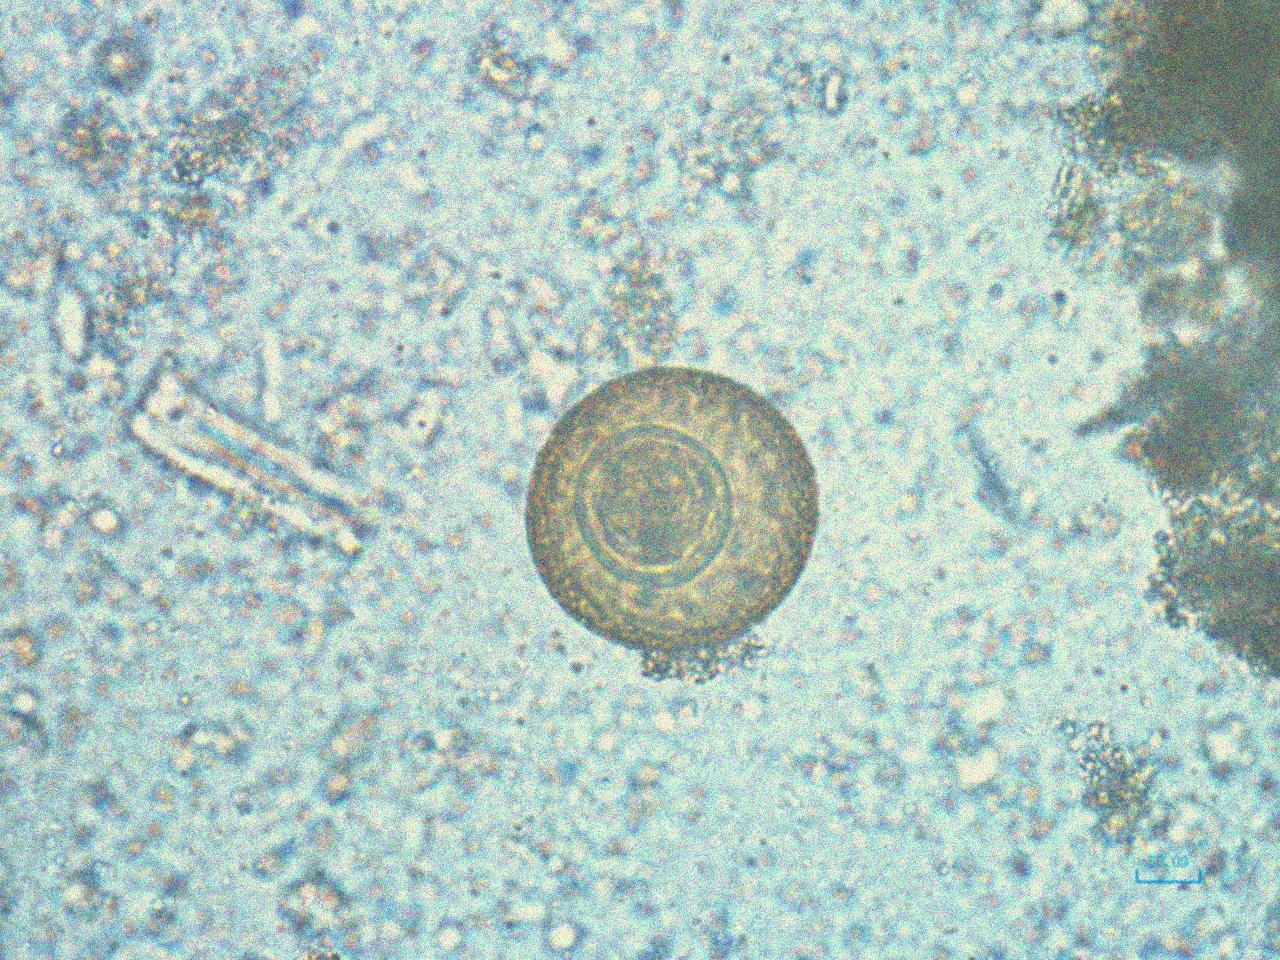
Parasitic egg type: Hymenolepis diminuta